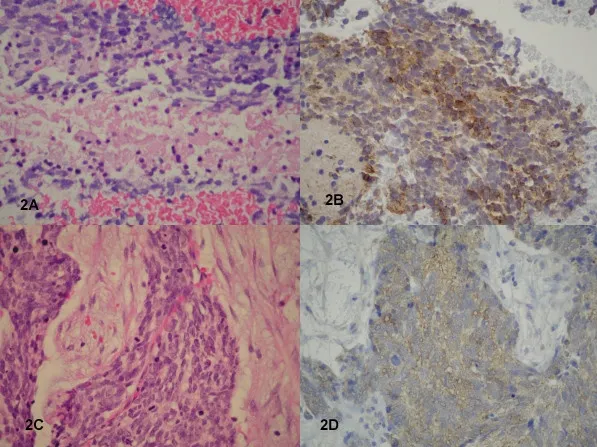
Figure 2A:. Cell block showing geographic necrosis (H&E stain, X400). . Figure 2B:. Cell block showing positive staining of malignant cells for glial fibrillary acidic protein (immunostain for GFAP, X400). . Figure 2C:. Histology of surgical resection showing malignant cells with numerous mitotic figures in a desmoplastic background (H&E stain, X400). . Figure 2D:. Histology of surgical resection showing positive staining of malignant cells for glial fibrillary acidic protein (immunostain for GFAP, X400).
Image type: pathology (h&e)